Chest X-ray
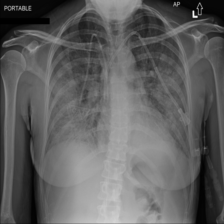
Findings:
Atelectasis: negative
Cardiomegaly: negative
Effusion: negative
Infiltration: positive
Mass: negative
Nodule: negative
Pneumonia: negative
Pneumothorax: negative
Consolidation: negative
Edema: positive
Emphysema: negative
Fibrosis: negative
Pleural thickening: negative
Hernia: negative